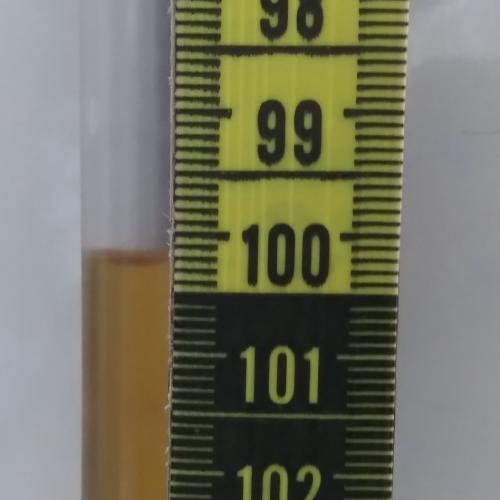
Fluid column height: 100.2 cm